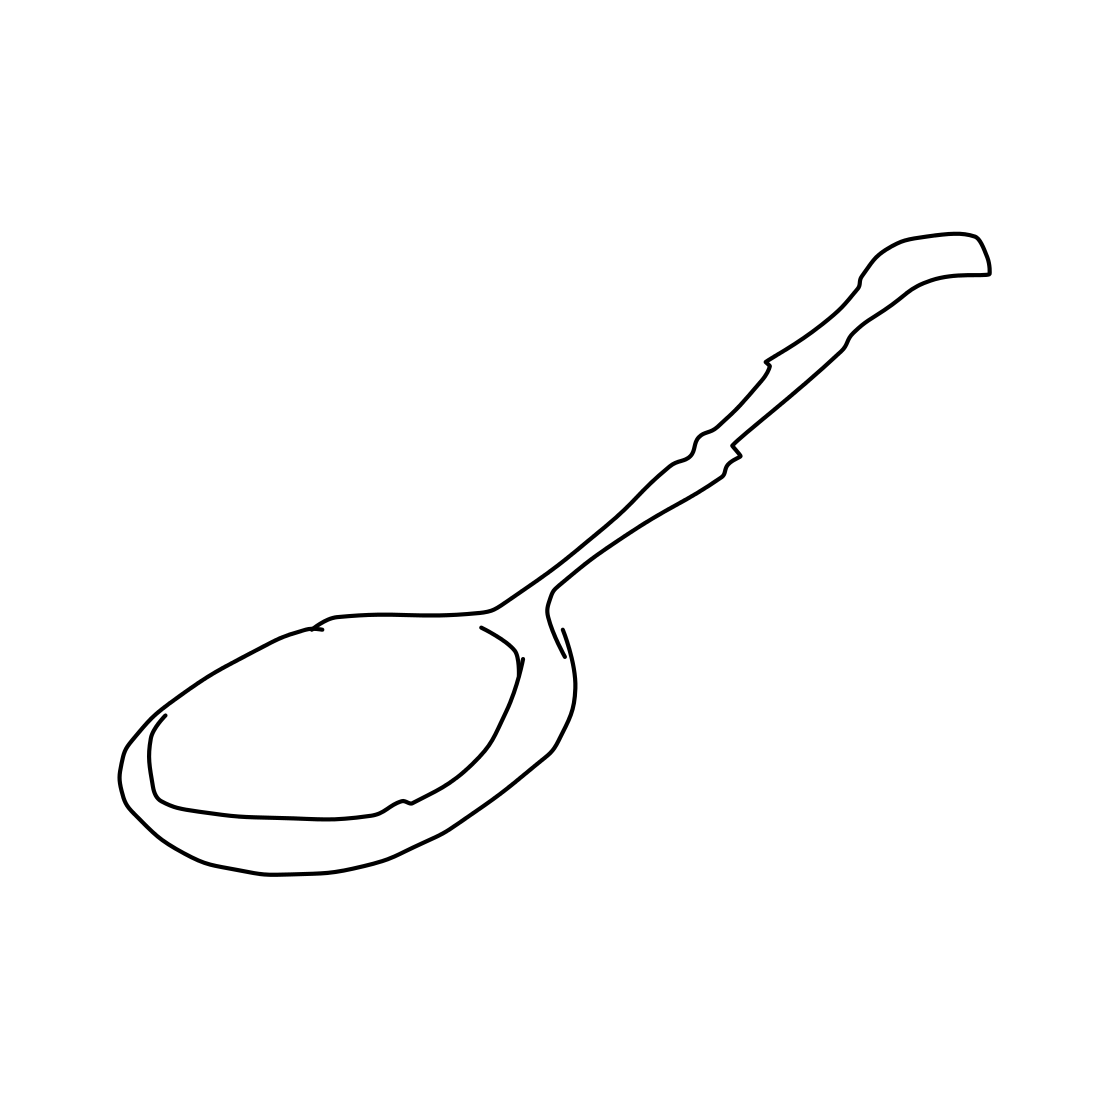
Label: spoon